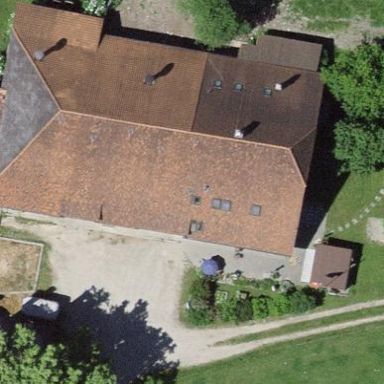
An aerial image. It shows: Farm building.